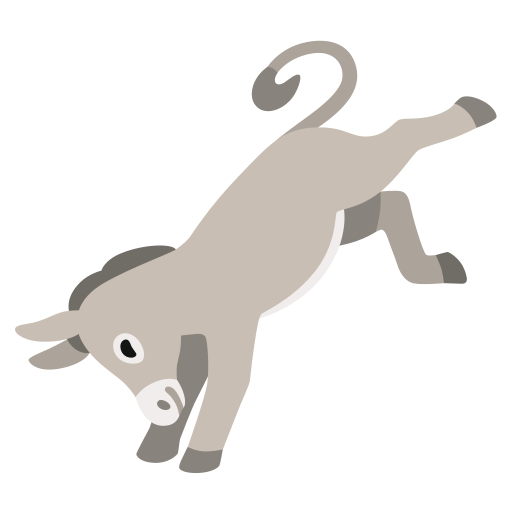
Emoji: 🫏